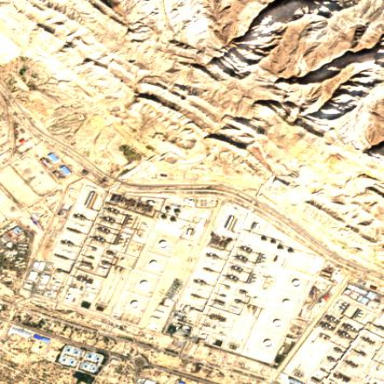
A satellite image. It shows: Industrial area with refinery.